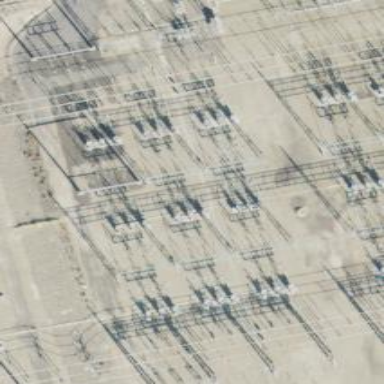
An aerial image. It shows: Switch used for power control.